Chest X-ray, AP view. Patient: 61 years old, sex M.
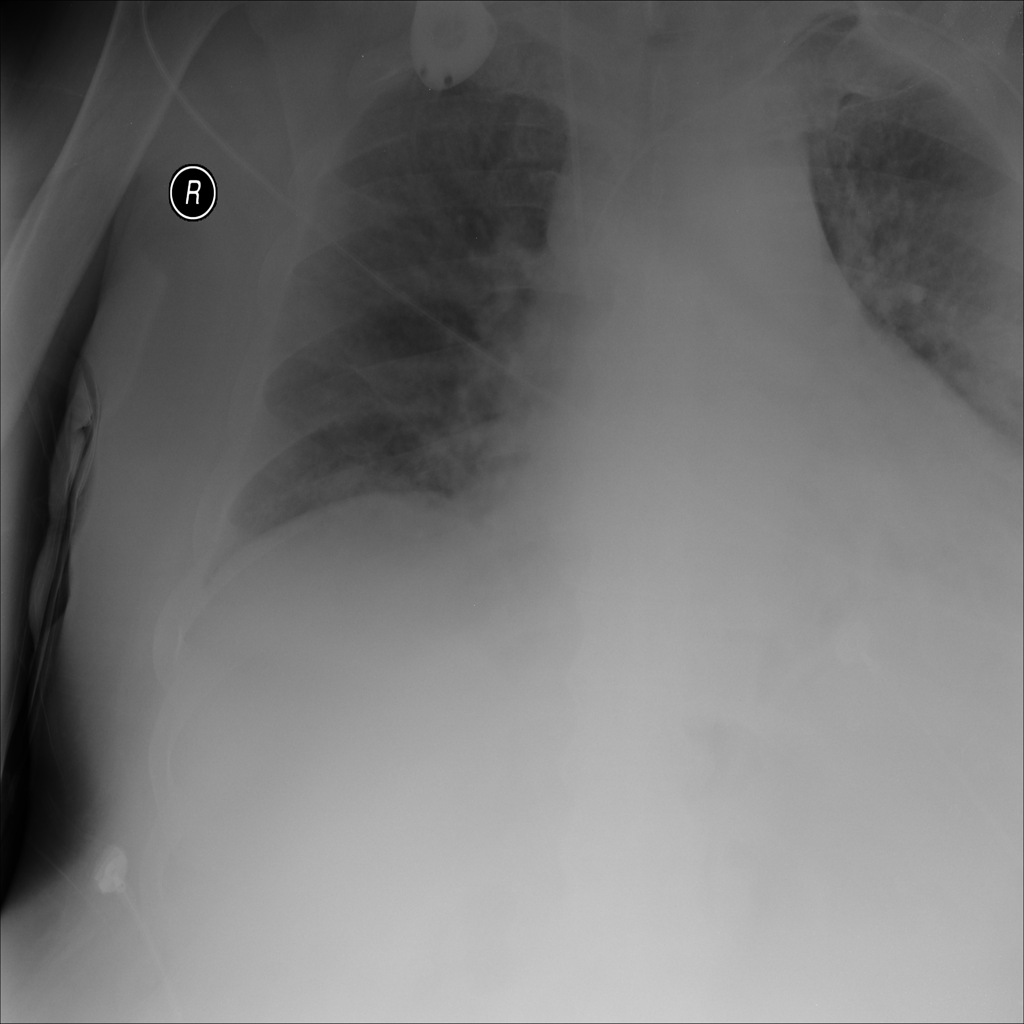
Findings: No Finding